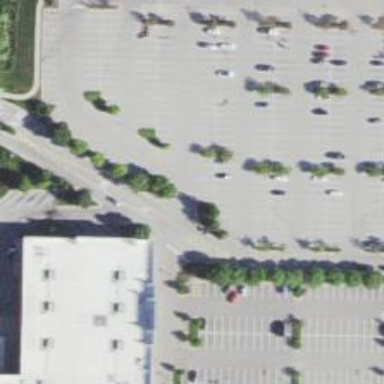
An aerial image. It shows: Retail building.